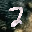
Label: 2